Question: I'm using the <URL> that is set up to handle ARC and non-ARC projects. When i try to pass it a NSError object, i'm getting the error:
'''
Implicit conversion of an Objective-C point to 'NSError *_autoreleasing *' is disallowed with ARC
'''
and a warning:
'''
Incompatible point types sending 'NSError *_strong' to parameter of type 'NSError *_autoreleasing *'
'''
here is the method:
'''
+ (XMLRPCResponse *)sendSynchronousXMLRPCRequest: (XMLRPCRequest *)request error: (NSError **)error {
NSHTTPURLResponse *response = nil;
#if ! __has_feature(objc_arc)
NSData *data = [[[NSURLConnection sendSynchronousRequest: [request request] returningResponse: &response error: error] retain] autorelease];
#else
NSData *data = [NSURLConnection sendSynchronousRequest: [request request] returningResponse: &response error: error];
#endif
if (response) {
NSInteger statusCode = [response statusCode];
if ((statusCode < 400) && data) {
#if ! __has_feature(objc_arc)
return [[[XMLRPCResponse alloc] initWithData: data] autorelease];
#else
return [[XMLRPCResponse alloc] initWithData: data];
#endif
}
}
return nil;
}
'''
Here is my attempt to call it:
'''
NSError *myError;
XMLRPCResponse *serverResponse = [XMLRPCConnection sendSynchronousXMLRPCRequest:request error:myError];
'''
I guess i am unfamiliar with the
'''
#if
'''
syntax, but i'm guessing it acts just like a regular If statement?
I also have ARC enabled:

Should i just redo the XMLRPCResponse method to remove handling of non-ARC projects or is there a reason i'm getting the error/warning?
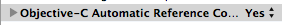
Answer: Have a look at this answer here:
<URL>
What compiler are you using? It might not support '__has_feature'
Regarding the error.. you should do something along the lines of:
'''
NSError *error = nil;
XMLRPCResponse *serverResponse = [XMLRPCConnection sendSynchronousXMLRPCRequest:request error:&error];
'''
As the method takes a double pointer for the error argument.